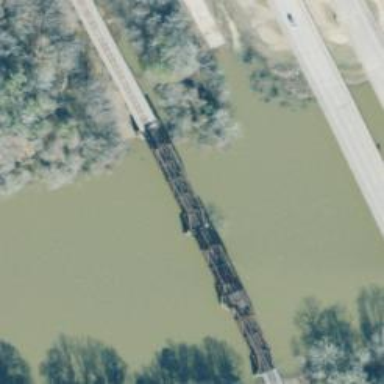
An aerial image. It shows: Truss bridge carrying railway.